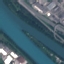
Label: River